Question: Below is the image of the query result. I want to show Tucson/Boulder only once based on maximum 'addressvalidfrom'. How can I create/modify the query?

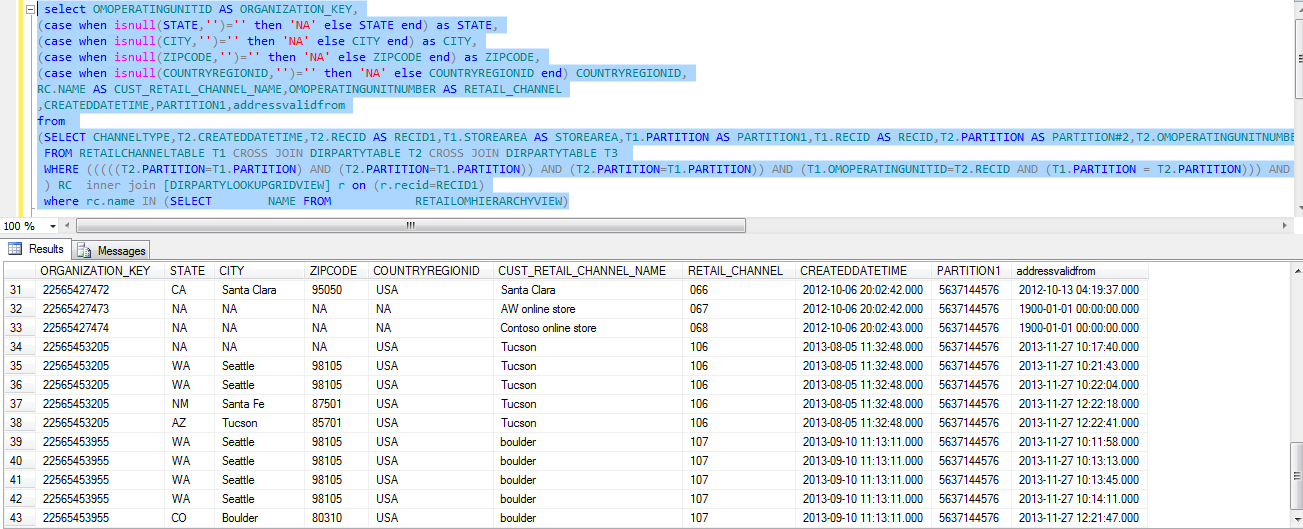
Answer: If you do not want to use grouping (to persist the rest of the query) you can add a ROW_NUMBER column and filter it where it is 1.
Example
'''
SELECT * FROM
( -- insert your query here with new line below in the select fields
, ROW_NUMBER() OVER (PARTITION BY CUST_RETAIL_CHANNEL_NAME ORDER BY addressvalidfrom DESC) AS Rnk
) D
WHERE D.Rnk=1
'''